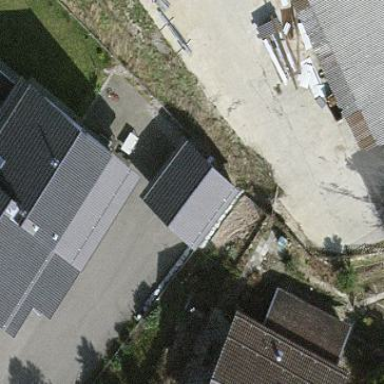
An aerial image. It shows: Garage.